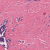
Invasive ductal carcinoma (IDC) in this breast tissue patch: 0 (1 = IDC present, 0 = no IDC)